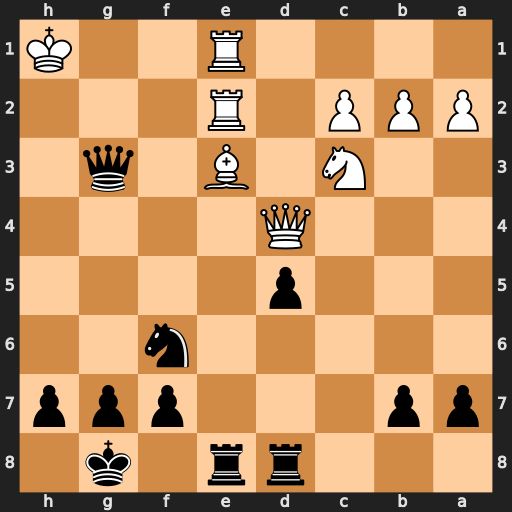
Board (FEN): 3rr1k1/pp3ppp/5n2/3p4/3Q4/2N1B1q1/PPP1R3/4R2K
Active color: b
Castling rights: -
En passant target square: -
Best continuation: Re5 Qxe5 Qxe5